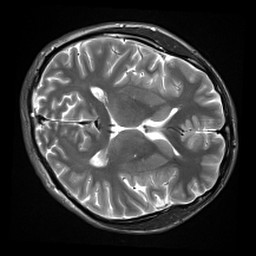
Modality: inplaneT2
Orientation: axial
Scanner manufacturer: siemens
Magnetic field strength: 3 T
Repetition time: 7.02 s
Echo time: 0.069 s